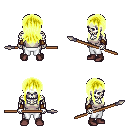
a pixel art fantasy rpg character, male body template, skeleton, white pirate shirt, white pants, gold unkempt hairstyle, leather bracers, maroon shoes, spear, four views (front, back, left, right), 2x2 character sprite sheet, small pixel art, hard edges, no anti-aliasing